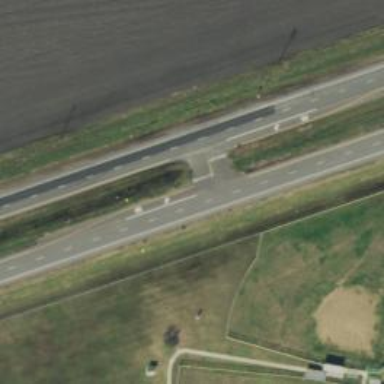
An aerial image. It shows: Trunk link highway.